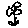
Label: flower